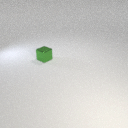
small green metal cube